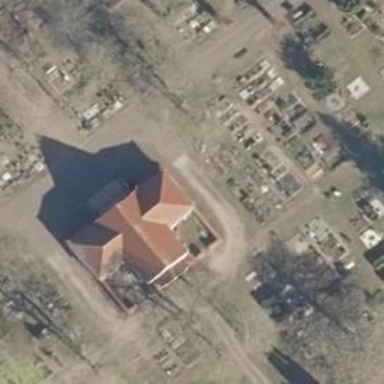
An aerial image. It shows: Building that serves as place of worship.